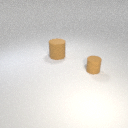
small brown rubber cylinder in front of large brown rubber cylinder